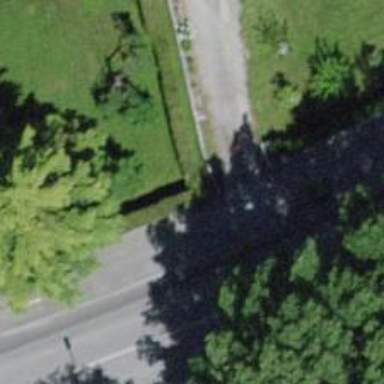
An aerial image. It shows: Hedge barrier.